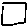
Label: square